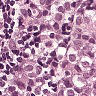
Metastatic tissue present: yes